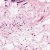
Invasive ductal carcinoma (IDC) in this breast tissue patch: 1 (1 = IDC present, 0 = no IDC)